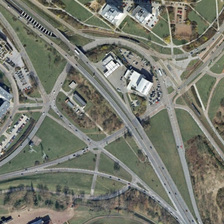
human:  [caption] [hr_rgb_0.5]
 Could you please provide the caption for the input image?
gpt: several buildings and many scattered trees are near a viaduct .

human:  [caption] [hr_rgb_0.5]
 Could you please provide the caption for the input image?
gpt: several buildings and many scattered trees are near a viaduct .

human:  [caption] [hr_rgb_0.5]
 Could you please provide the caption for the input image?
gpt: several buildings and many scattered trees are near a viaduct .

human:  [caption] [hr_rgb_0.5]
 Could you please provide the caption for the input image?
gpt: several buildings and many scattered trees are near a viaduct .

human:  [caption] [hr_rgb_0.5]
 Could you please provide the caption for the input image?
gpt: several buildings and many scattered trees are near a viaduct .